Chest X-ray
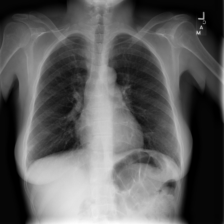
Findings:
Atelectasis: negative
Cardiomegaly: negative
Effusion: negative
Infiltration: negative
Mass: negative
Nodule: negative
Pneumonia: negative
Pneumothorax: negative
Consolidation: negative
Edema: negative
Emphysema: negative
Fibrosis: negative
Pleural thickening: negative
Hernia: negative